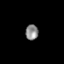
Tissue: skin
Cell type: Epithelial cells
Senescence score: 0.2626
Nuclear area (px): 193
Mean DAPI intensity: 137.218